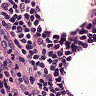
Metastatic tissue present: no